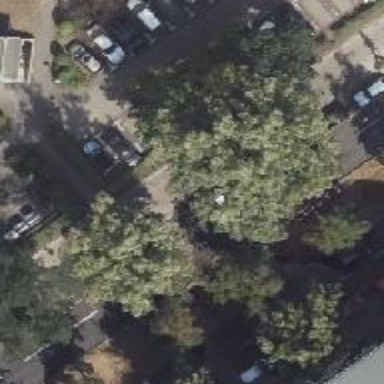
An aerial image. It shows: Deciduous tree with broadleaved leaves.